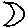
Label: moon